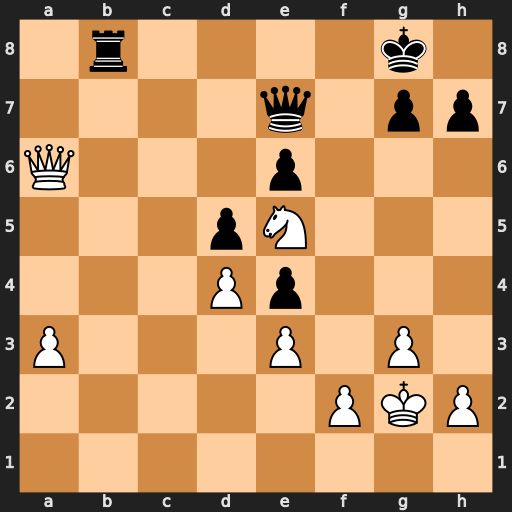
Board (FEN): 1r4k1/4q1pp/Q3p3/3pN3/3Pp3/P3P1P1/5PKP/8
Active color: w
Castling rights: -
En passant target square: -
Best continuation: Nc6 Qf8 Nxb8